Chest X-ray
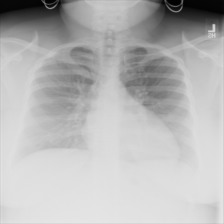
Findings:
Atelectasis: negative
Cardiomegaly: negative
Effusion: negative
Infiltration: negative
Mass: negative
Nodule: negative
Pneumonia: negative
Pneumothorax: negative
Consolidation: negative
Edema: negative
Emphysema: negative
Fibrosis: negative
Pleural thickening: negative
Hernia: negative